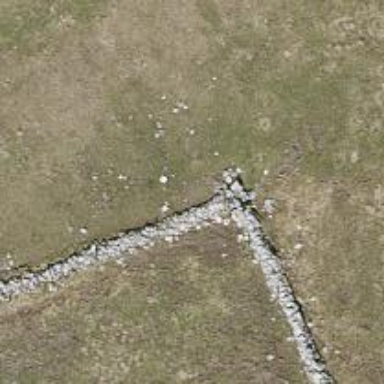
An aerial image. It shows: Wall barrier.